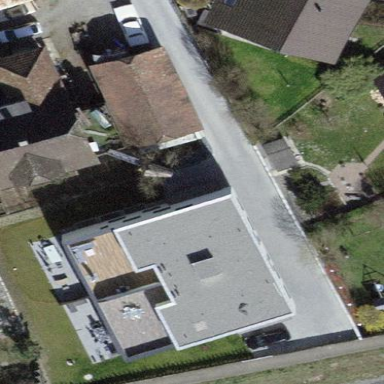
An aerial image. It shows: Building with tile roof.